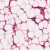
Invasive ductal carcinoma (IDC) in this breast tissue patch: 0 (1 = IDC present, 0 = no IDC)